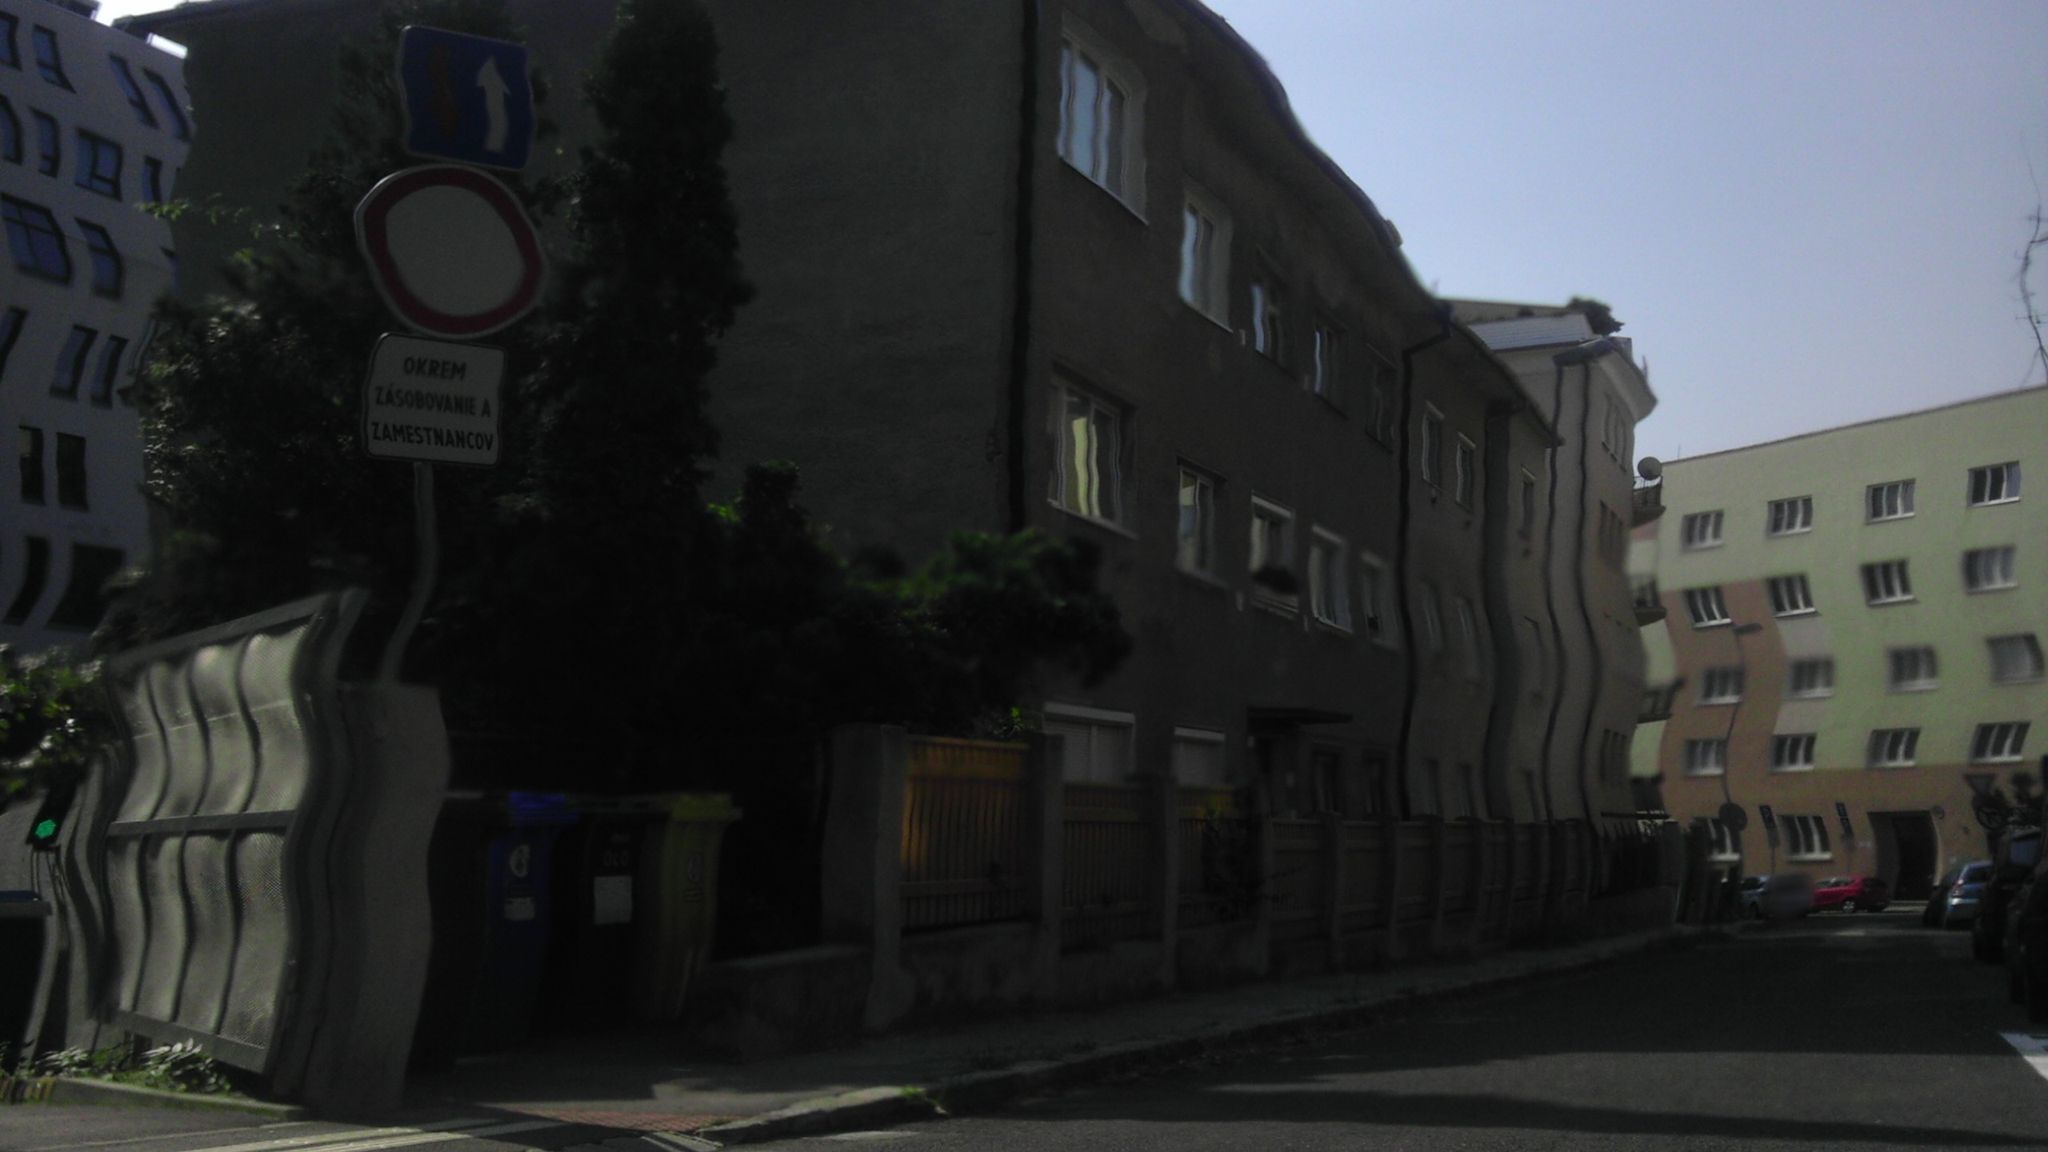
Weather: clear
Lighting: day
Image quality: good
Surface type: walking surface
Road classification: residential
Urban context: urban centre
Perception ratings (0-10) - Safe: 0.81, Lively: 7.69, Beautiful: 3.29, Boring: 2.32, Depressing: 7.55, Wealthy: 7.46